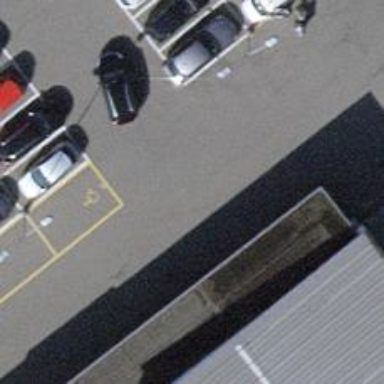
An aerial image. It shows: Road serving as parking aisle.